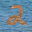
Label: 2